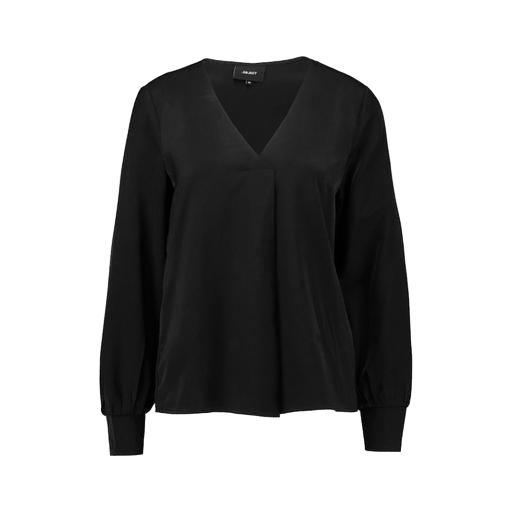
black v-neck top only macy, l/s blouse, v-neck long-sleeve blouse, white background